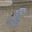
Label: 8